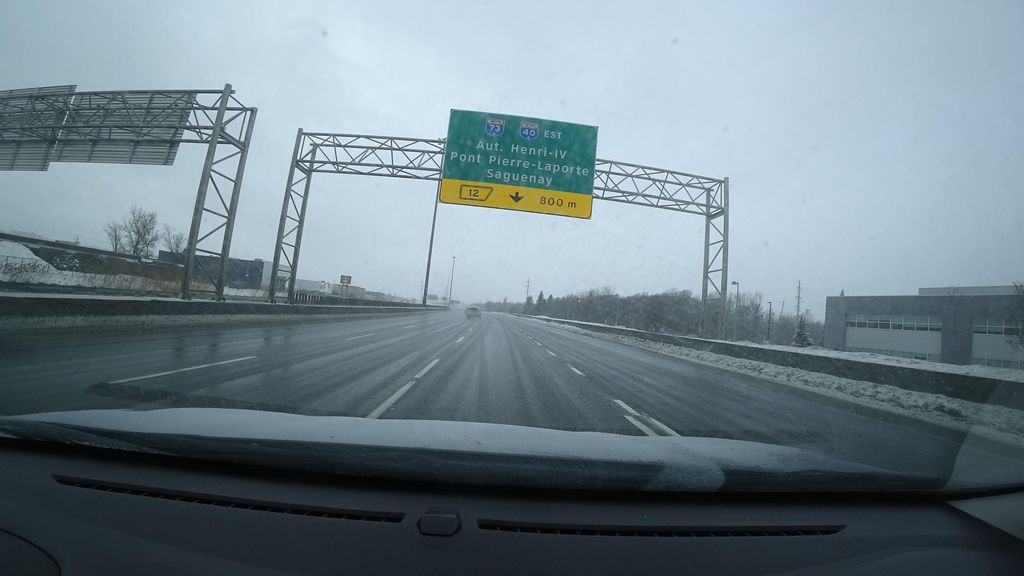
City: quebec_city